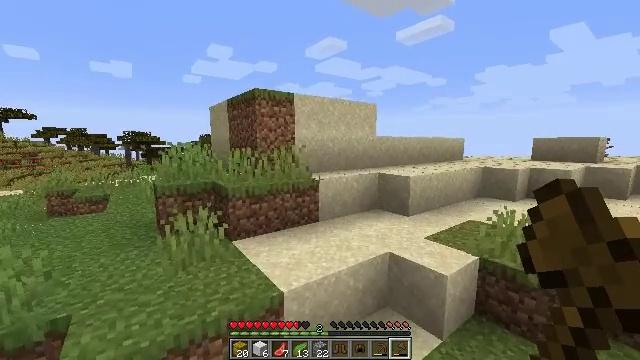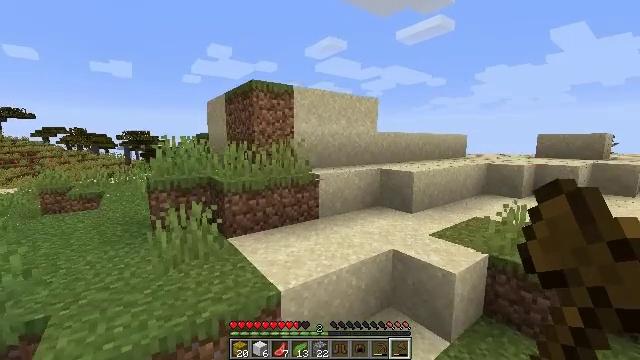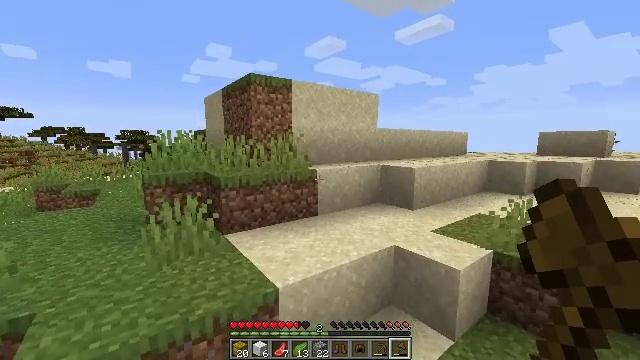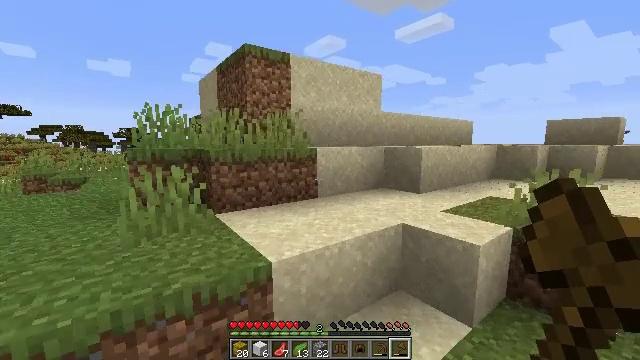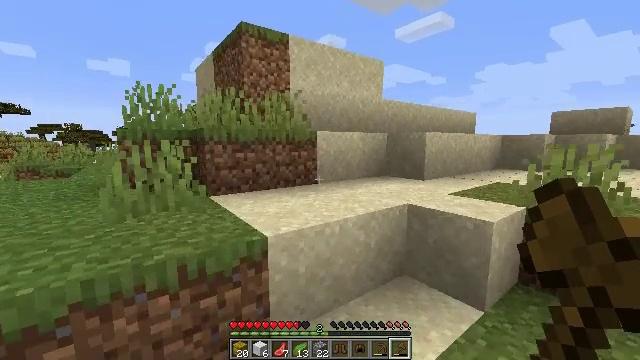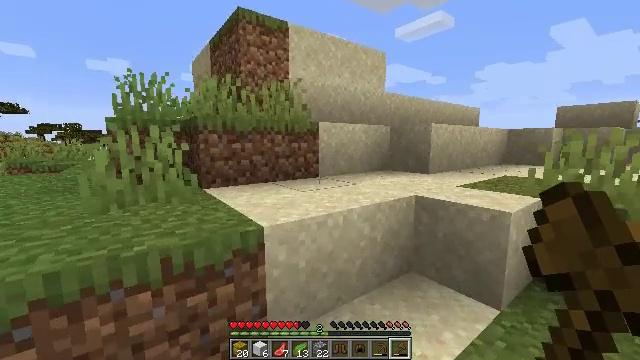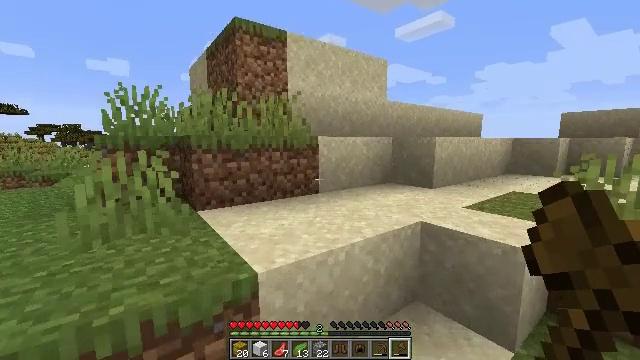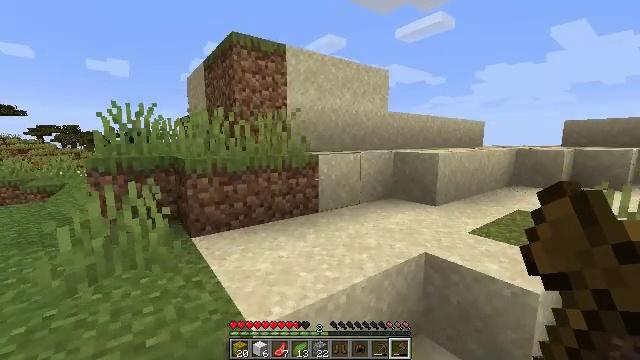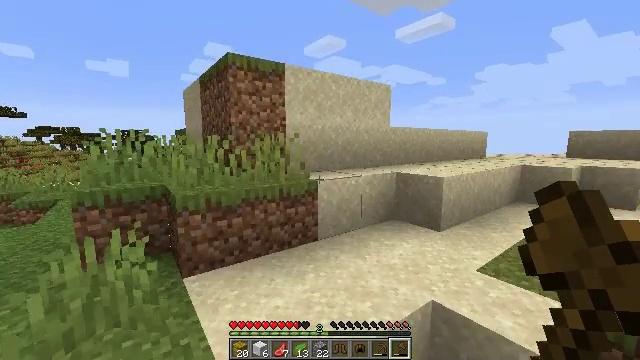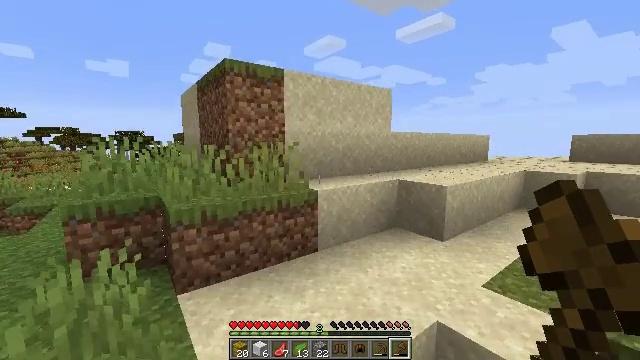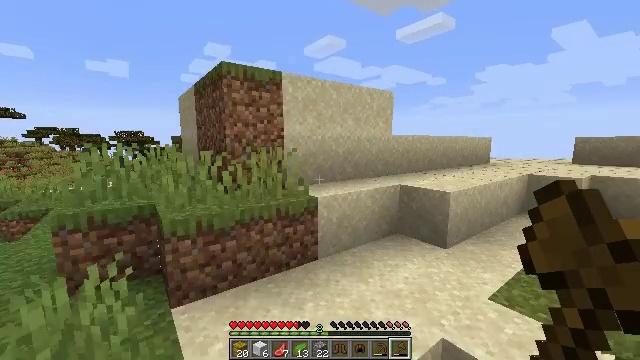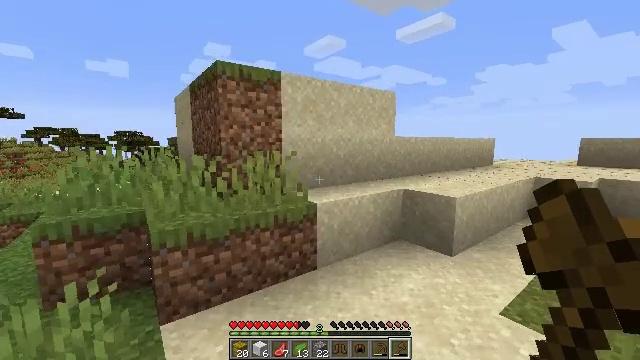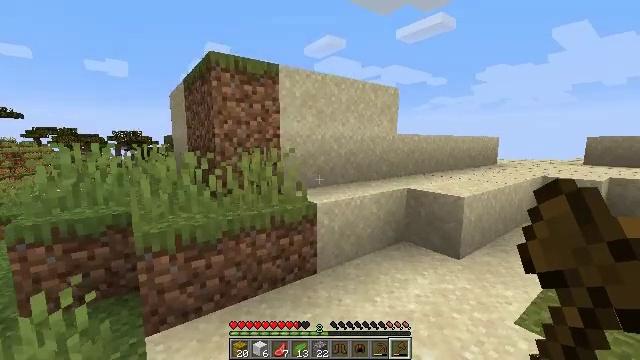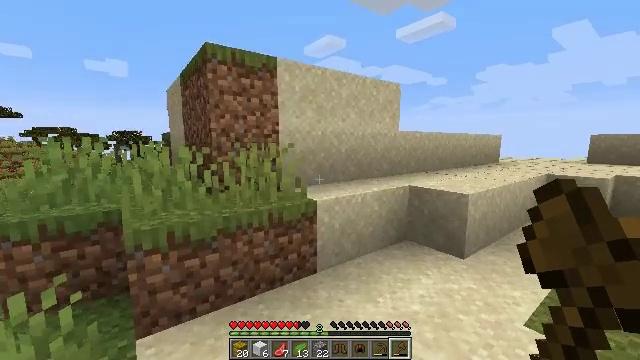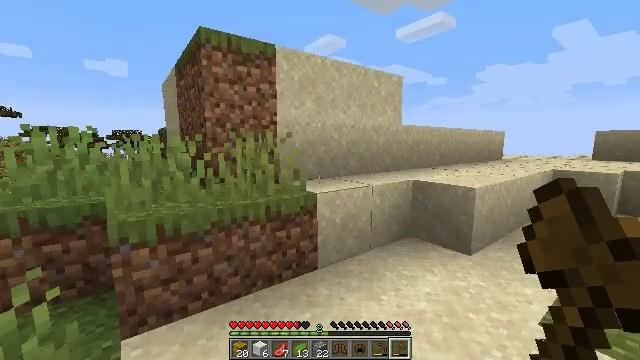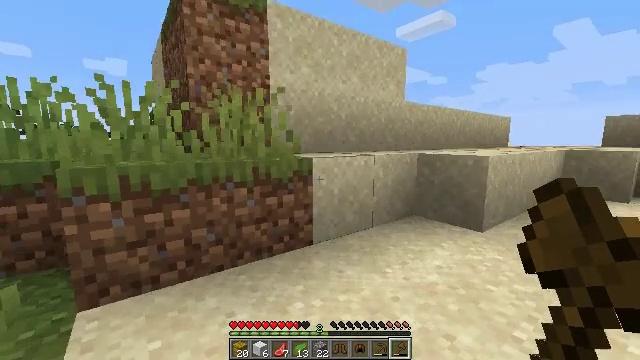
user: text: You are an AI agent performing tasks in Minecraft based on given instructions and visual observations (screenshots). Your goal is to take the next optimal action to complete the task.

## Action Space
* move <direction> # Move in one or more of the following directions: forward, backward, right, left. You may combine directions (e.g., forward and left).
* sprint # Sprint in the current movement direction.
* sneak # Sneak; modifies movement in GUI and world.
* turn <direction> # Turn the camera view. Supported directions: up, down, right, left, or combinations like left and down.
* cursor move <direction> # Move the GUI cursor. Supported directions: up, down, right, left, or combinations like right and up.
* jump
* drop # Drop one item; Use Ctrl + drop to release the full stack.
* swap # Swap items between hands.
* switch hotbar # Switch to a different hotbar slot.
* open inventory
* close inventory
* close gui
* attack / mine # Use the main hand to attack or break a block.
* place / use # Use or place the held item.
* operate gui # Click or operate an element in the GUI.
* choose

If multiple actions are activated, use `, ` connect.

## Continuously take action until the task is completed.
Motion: motion action
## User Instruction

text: Gather the oxeye daisy for crafting.
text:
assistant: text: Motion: move forward, jump
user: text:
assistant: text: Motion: move forward, jump
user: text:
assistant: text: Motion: move forward, jump
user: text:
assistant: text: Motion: move forward, jump
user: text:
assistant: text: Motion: move forward, sprint, jump
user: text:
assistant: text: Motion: move forward, sprint, jump
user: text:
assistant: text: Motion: move forward, sprint, jump
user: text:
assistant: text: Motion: move forward, sprint, jump
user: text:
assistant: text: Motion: move forward, jump
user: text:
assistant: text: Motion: move forward, jump
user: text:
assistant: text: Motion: move forward, jump
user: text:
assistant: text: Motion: move forward, jump
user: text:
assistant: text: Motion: move forward, jump
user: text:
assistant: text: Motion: move forward, sprint, jump
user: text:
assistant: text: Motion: move forward, sprint, jump
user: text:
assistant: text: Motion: move forward, sprint, jump
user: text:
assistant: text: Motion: move forward, sprint, jump
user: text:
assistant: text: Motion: move forward, sprint, jump
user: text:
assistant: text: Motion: move forward, jump
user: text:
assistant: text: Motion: move forward, jump
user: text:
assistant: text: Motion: move forward, jump
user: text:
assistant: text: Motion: move forward, jump
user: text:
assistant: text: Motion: move forward, jump
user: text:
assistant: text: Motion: move forward, jump
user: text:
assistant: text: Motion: move forward, jump
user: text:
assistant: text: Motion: move forward, jump
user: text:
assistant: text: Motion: move forward, sprint, jump
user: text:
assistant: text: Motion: move forward, sprint, jump
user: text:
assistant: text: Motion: move forward, sprint, jump
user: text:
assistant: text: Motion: move forward, sprint, jump